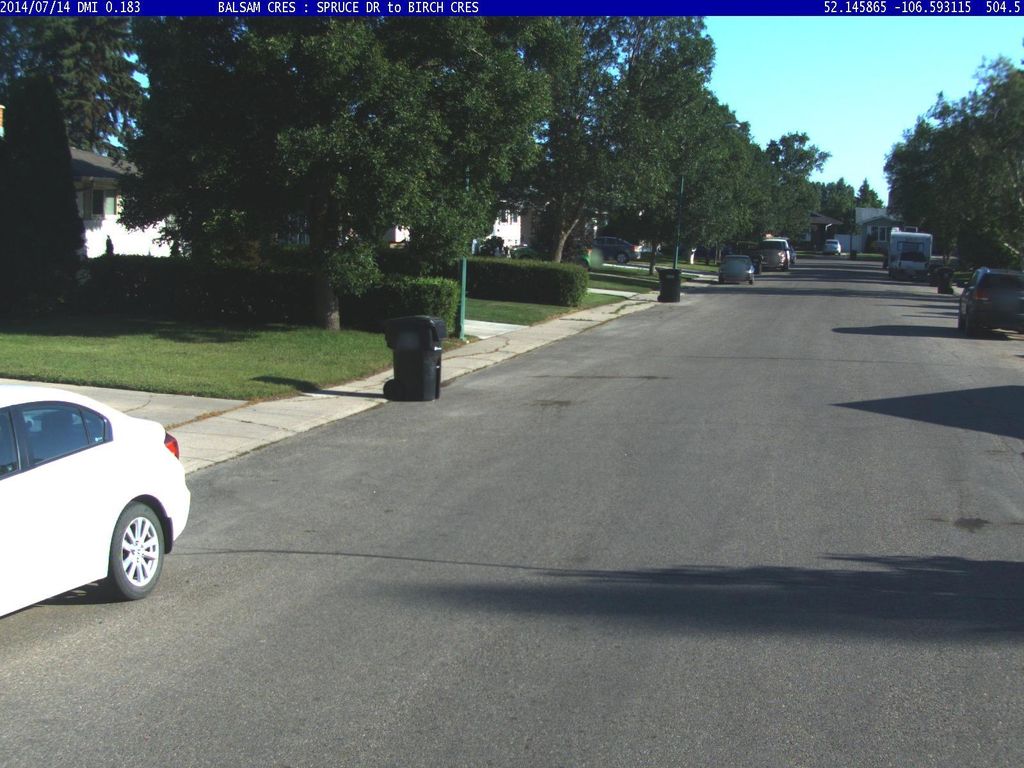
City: saskatoon